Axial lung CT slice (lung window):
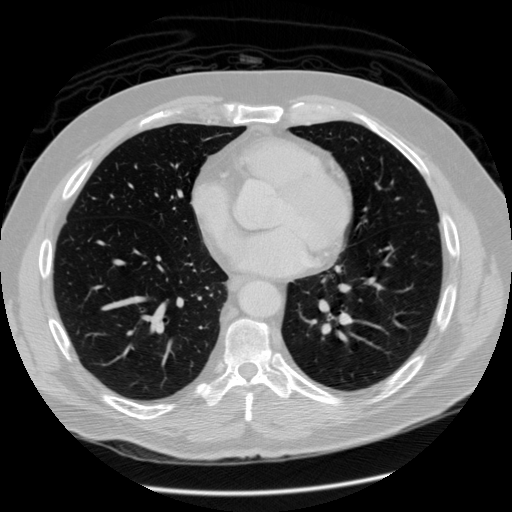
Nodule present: no